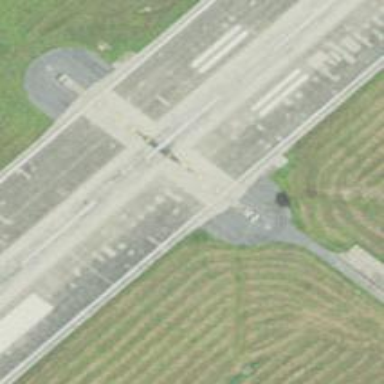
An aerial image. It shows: Runway surface made of asphalt at airport.